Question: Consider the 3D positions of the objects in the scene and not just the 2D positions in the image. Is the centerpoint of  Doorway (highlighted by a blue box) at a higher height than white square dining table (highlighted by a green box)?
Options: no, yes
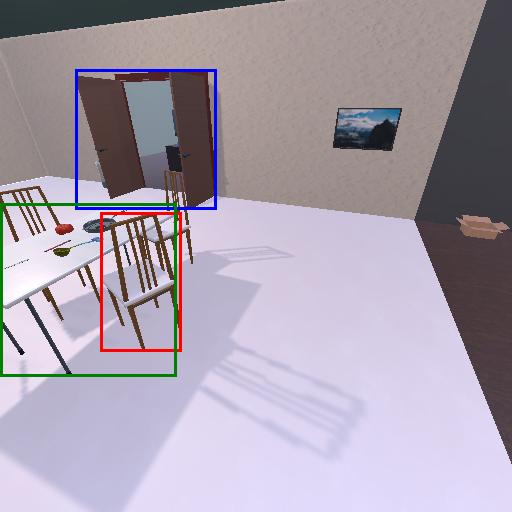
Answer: no